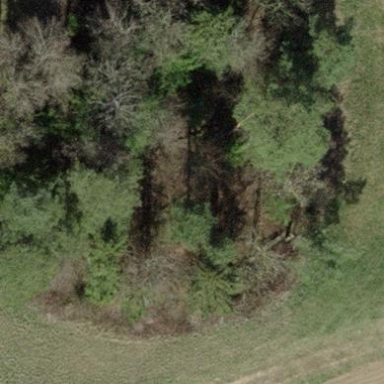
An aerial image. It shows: Mixed forest with various types of leaves.